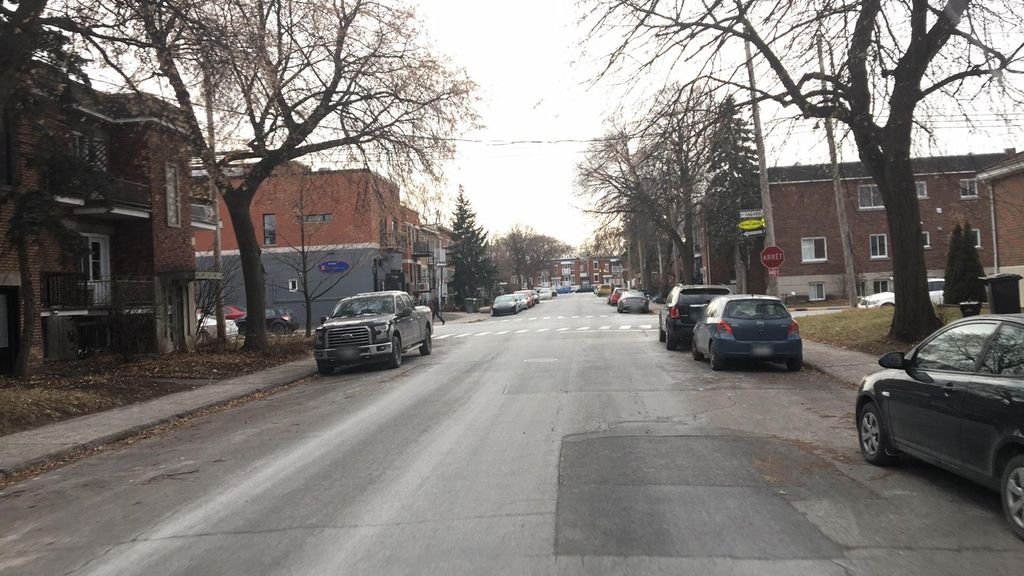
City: montreal